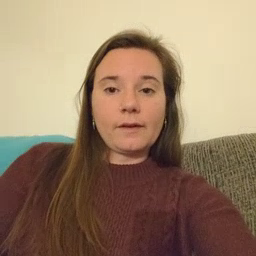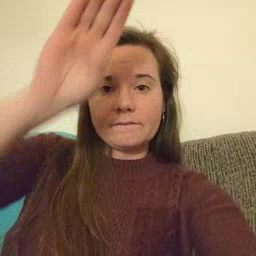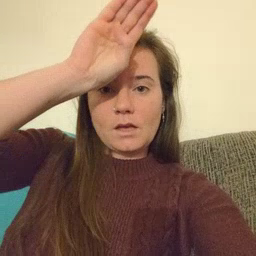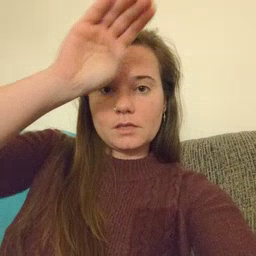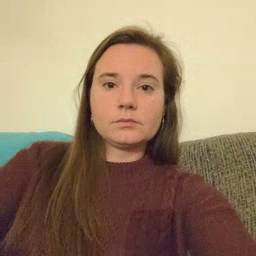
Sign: fireman